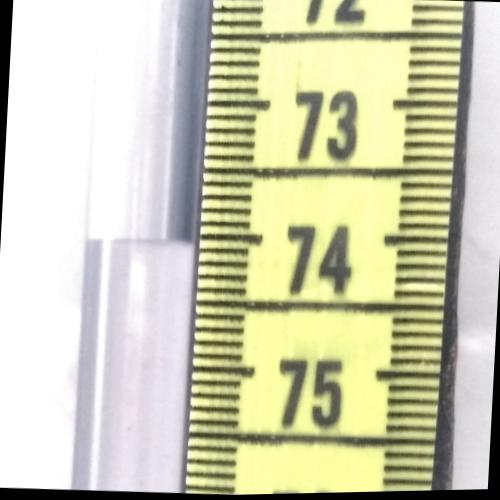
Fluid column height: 74.0 cm